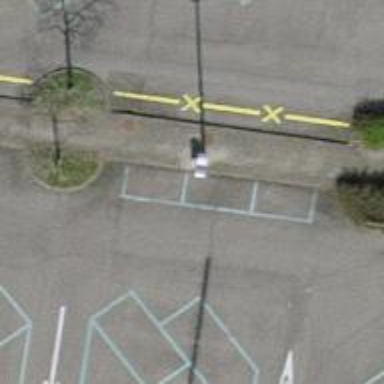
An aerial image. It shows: Pole supporting street lamp.